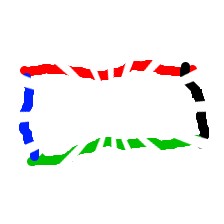
Shape: rectangle